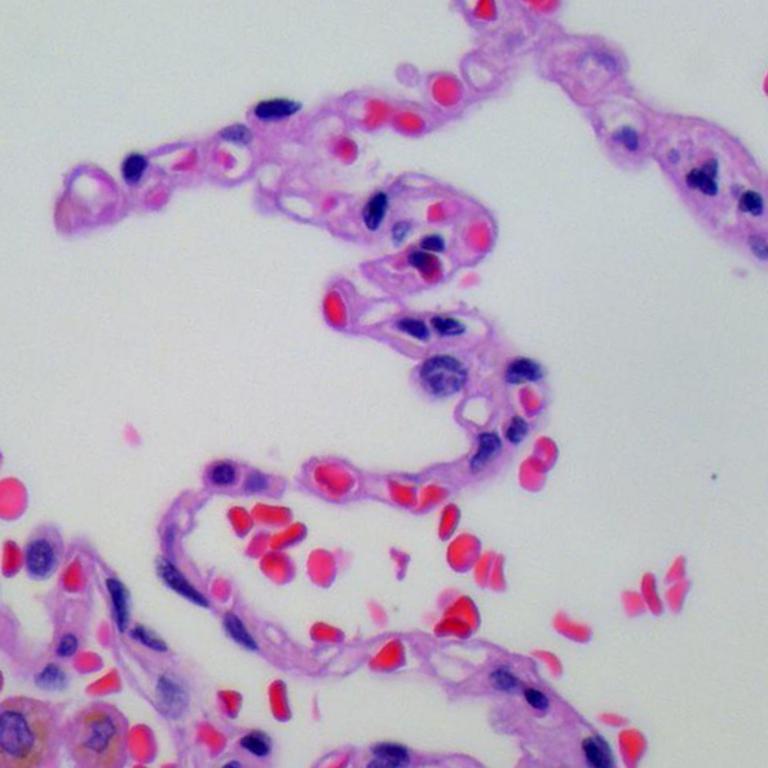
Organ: lung
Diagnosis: benign